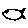
Label: fish